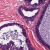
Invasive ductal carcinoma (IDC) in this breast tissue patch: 0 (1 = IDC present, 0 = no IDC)